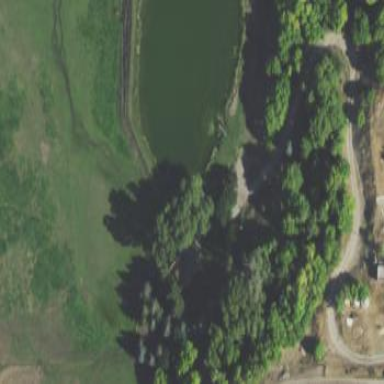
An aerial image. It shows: Peaceful pond surrounded by nature.